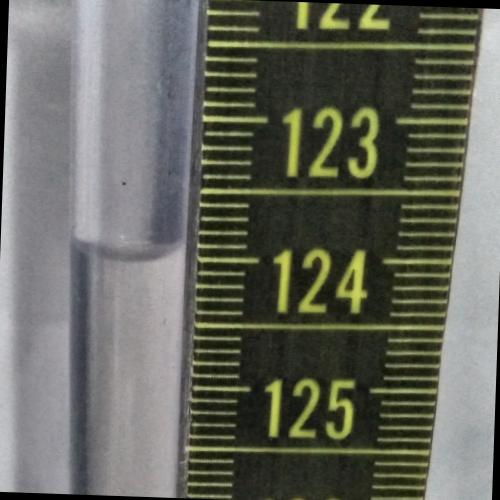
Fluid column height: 124.0 cm